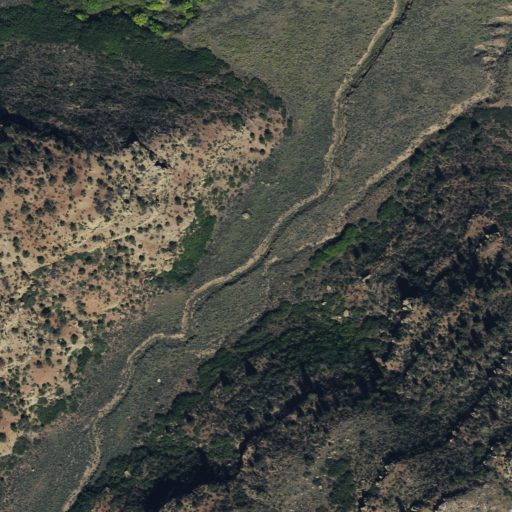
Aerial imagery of valley in Utah named Upper Twin Canyon containing shrub, evergreen forest, and woody wetlands